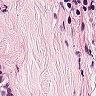
Metastatic tissue present: no